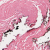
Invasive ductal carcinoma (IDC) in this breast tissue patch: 0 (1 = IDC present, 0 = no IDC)